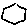
Label: hexagon